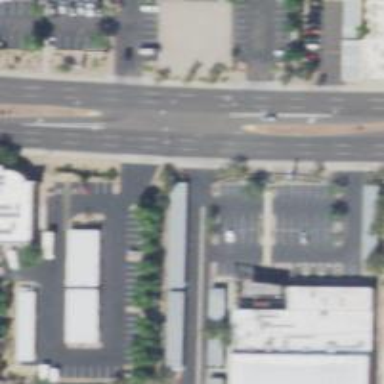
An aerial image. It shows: Secondary link road with asphalt surface.